Question: My custom constraint collects messages about expected values and actual values. They are written to the 'MessageWriter' by overriding 'WriteDescriptionTo':
'''
public override void WriteDescriptionTo(MessageWriter writer)
{
writer.WriteExpectedValue(_expectedMessages);
writer.WriteActualValue(_actualMessages);
}
'''
But in the test results all information is in the expected result:
> Expected: <
On item 2 expected: Expected Reversible: True
<>
On item 2 actual: Actual Reversible: False
>
But was: <UNSET>
NOTE: I fail in formatting the text here, it refuses to use respect my newlines. So here's a screenshot of the result text:

The "But was:" part remains <UNSET>
So how to get the actual text to the right spot?
It's not a huge problem, just really annoying that I seem to be using the right method but it won't work, even seems like a bug in nunit.
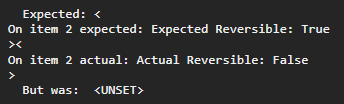
Answer: Okay, I checked the source of NUnit. The line is generated by the framework, whether or not you called 'WriteActualValue' before.
Instead you should set the 'actual' field of your custom constraint (inherited from 'Constraint') to your '_actualMessages' stuff (or you refactor your code to live without '_actualMessages' at all). This should bring your expected output.